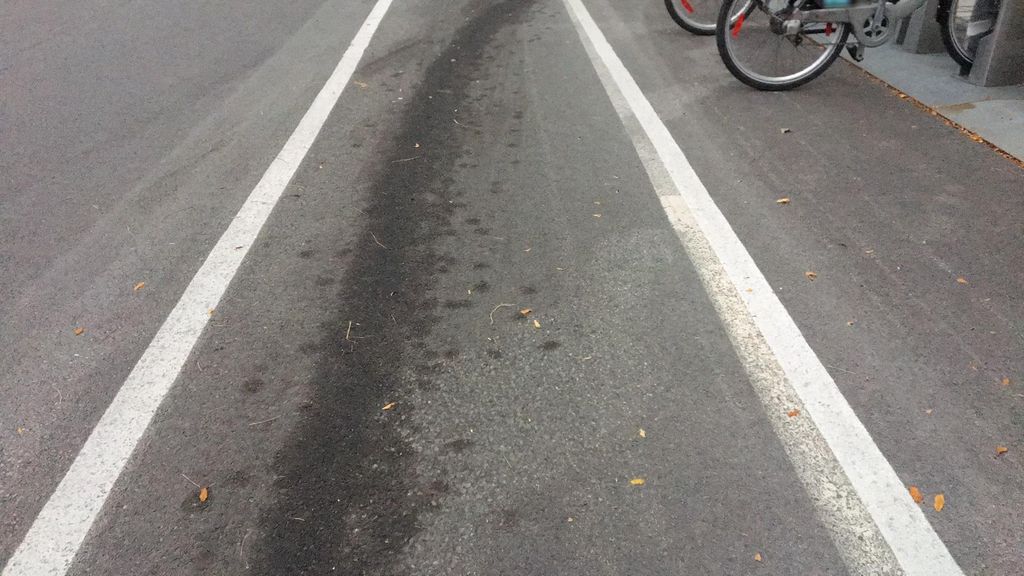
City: montreal